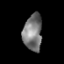
Tissue: prostate
Cell type: T cells
Senescence score: 0.3178
Nuclear area (px): 670
Mean DAPI intensity: 122.004